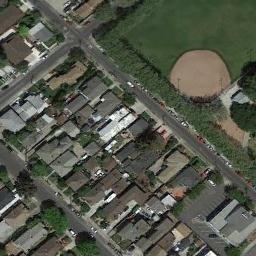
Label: baseball_diamond